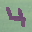
Label: 4